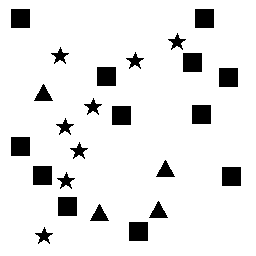
Squares: 12
Triangles: 4
Stars: 8
Total shapes: 24